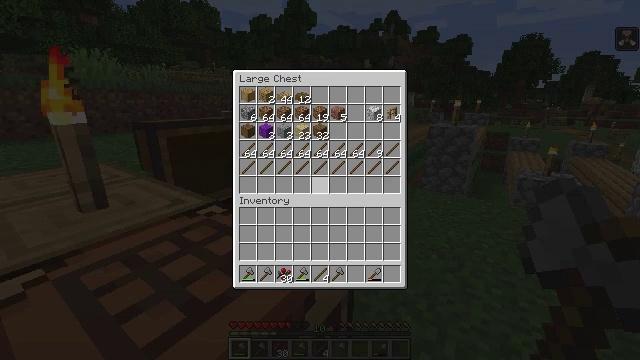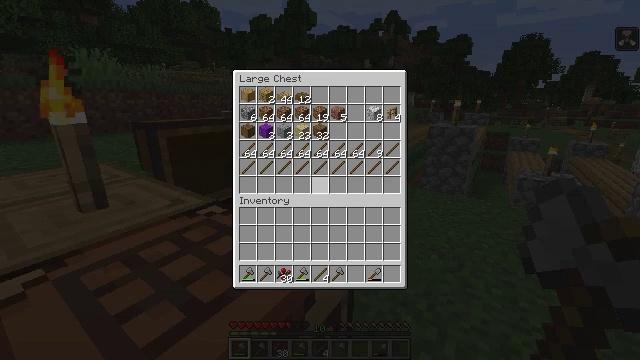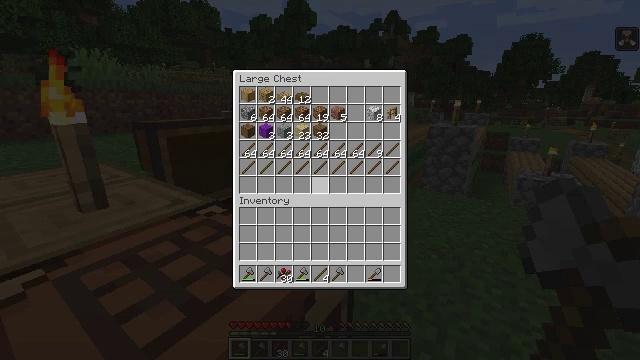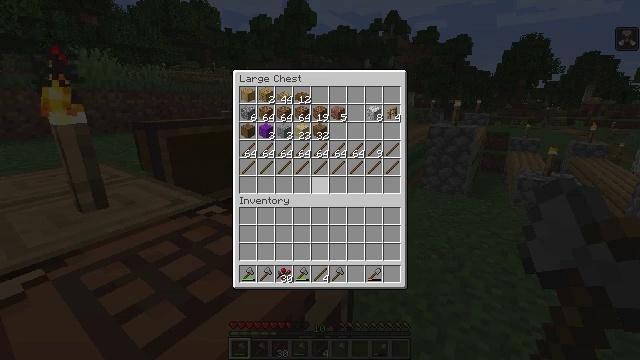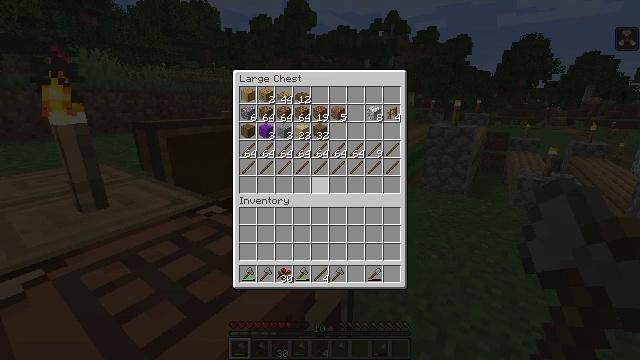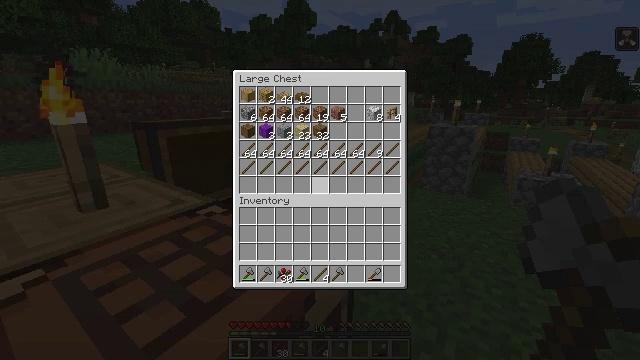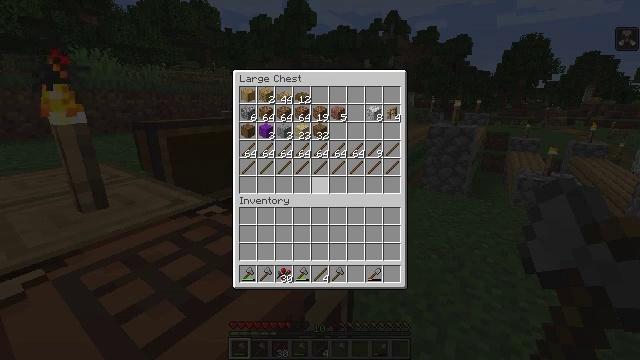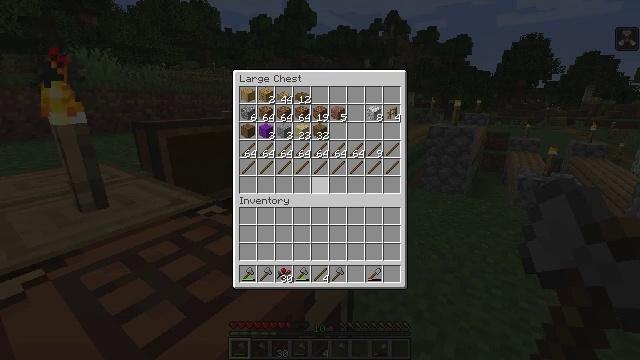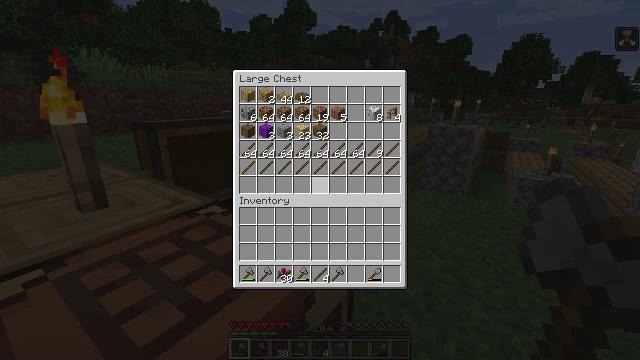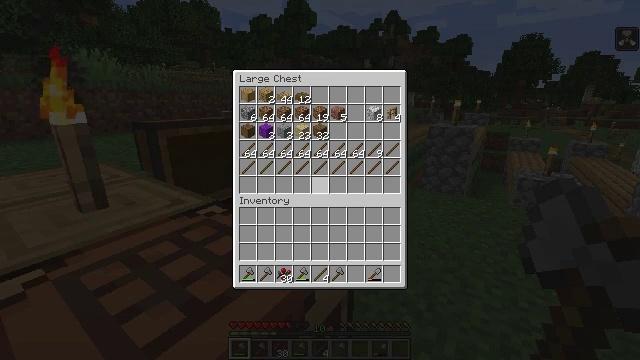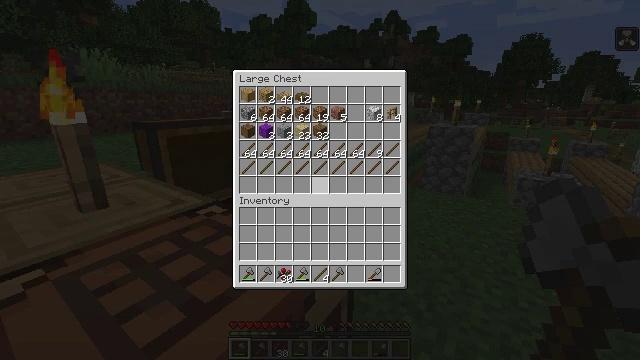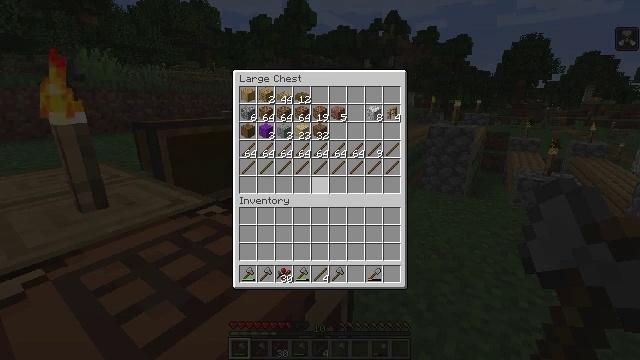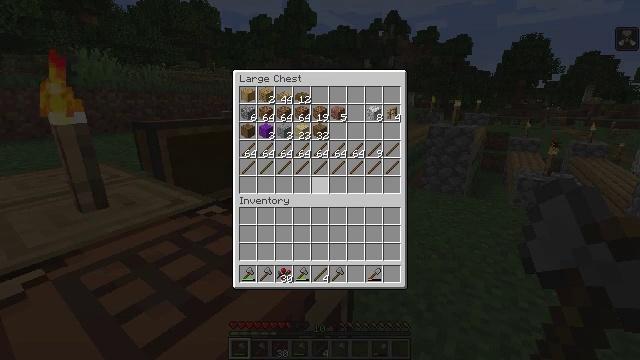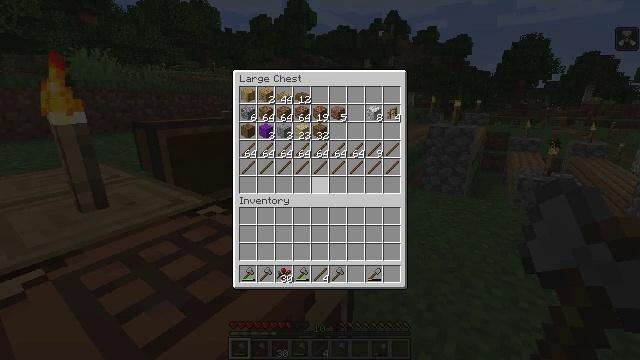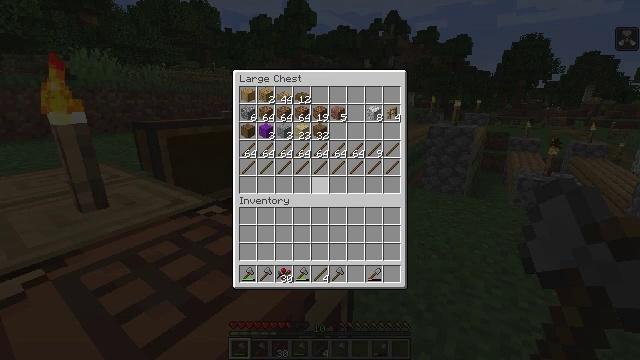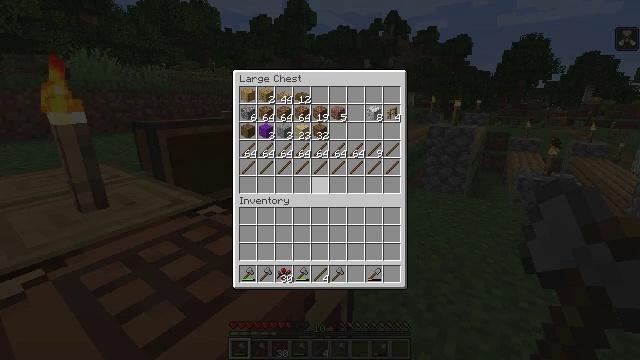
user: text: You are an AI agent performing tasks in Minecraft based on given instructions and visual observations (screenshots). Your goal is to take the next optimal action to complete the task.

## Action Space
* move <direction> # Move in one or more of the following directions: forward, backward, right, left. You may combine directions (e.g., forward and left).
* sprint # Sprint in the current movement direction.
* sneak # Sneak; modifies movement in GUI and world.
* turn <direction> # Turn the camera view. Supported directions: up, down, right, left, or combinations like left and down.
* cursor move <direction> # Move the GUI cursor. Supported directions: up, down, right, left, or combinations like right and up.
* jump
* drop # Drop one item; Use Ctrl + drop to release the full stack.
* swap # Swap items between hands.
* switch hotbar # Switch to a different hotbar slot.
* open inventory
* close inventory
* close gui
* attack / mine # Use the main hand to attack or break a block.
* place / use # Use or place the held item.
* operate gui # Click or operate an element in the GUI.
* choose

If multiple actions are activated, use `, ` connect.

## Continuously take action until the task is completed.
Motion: motion action
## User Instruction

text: Reclaim the chest into your inventory.
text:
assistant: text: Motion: no_op
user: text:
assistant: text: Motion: no_op
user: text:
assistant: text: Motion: no_op
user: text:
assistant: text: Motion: no_op
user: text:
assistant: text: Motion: no_op
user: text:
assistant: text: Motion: no_op
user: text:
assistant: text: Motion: no_op
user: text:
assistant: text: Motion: no_op
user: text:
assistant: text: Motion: no_op
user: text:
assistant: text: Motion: no_op
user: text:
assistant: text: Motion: no_op
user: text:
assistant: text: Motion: no_op
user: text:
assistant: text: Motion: no_op
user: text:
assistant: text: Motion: no_op
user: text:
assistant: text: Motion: no_op
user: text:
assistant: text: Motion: no_op
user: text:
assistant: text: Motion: no_op
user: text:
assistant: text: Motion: no_op
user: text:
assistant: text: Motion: no_op
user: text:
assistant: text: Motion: no_op
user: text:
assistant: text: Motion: no_op
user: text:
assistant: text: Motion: no_op
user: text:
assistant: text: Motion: no_op
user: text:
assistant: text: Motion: no_op
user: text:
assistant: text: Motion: no_op
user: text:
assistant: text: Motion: no_op
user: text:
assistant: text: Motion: no_op
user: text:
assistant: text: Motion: no_op
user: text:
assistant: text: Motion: no_op
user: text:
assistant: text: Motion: no_op